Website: macys
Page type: gifting
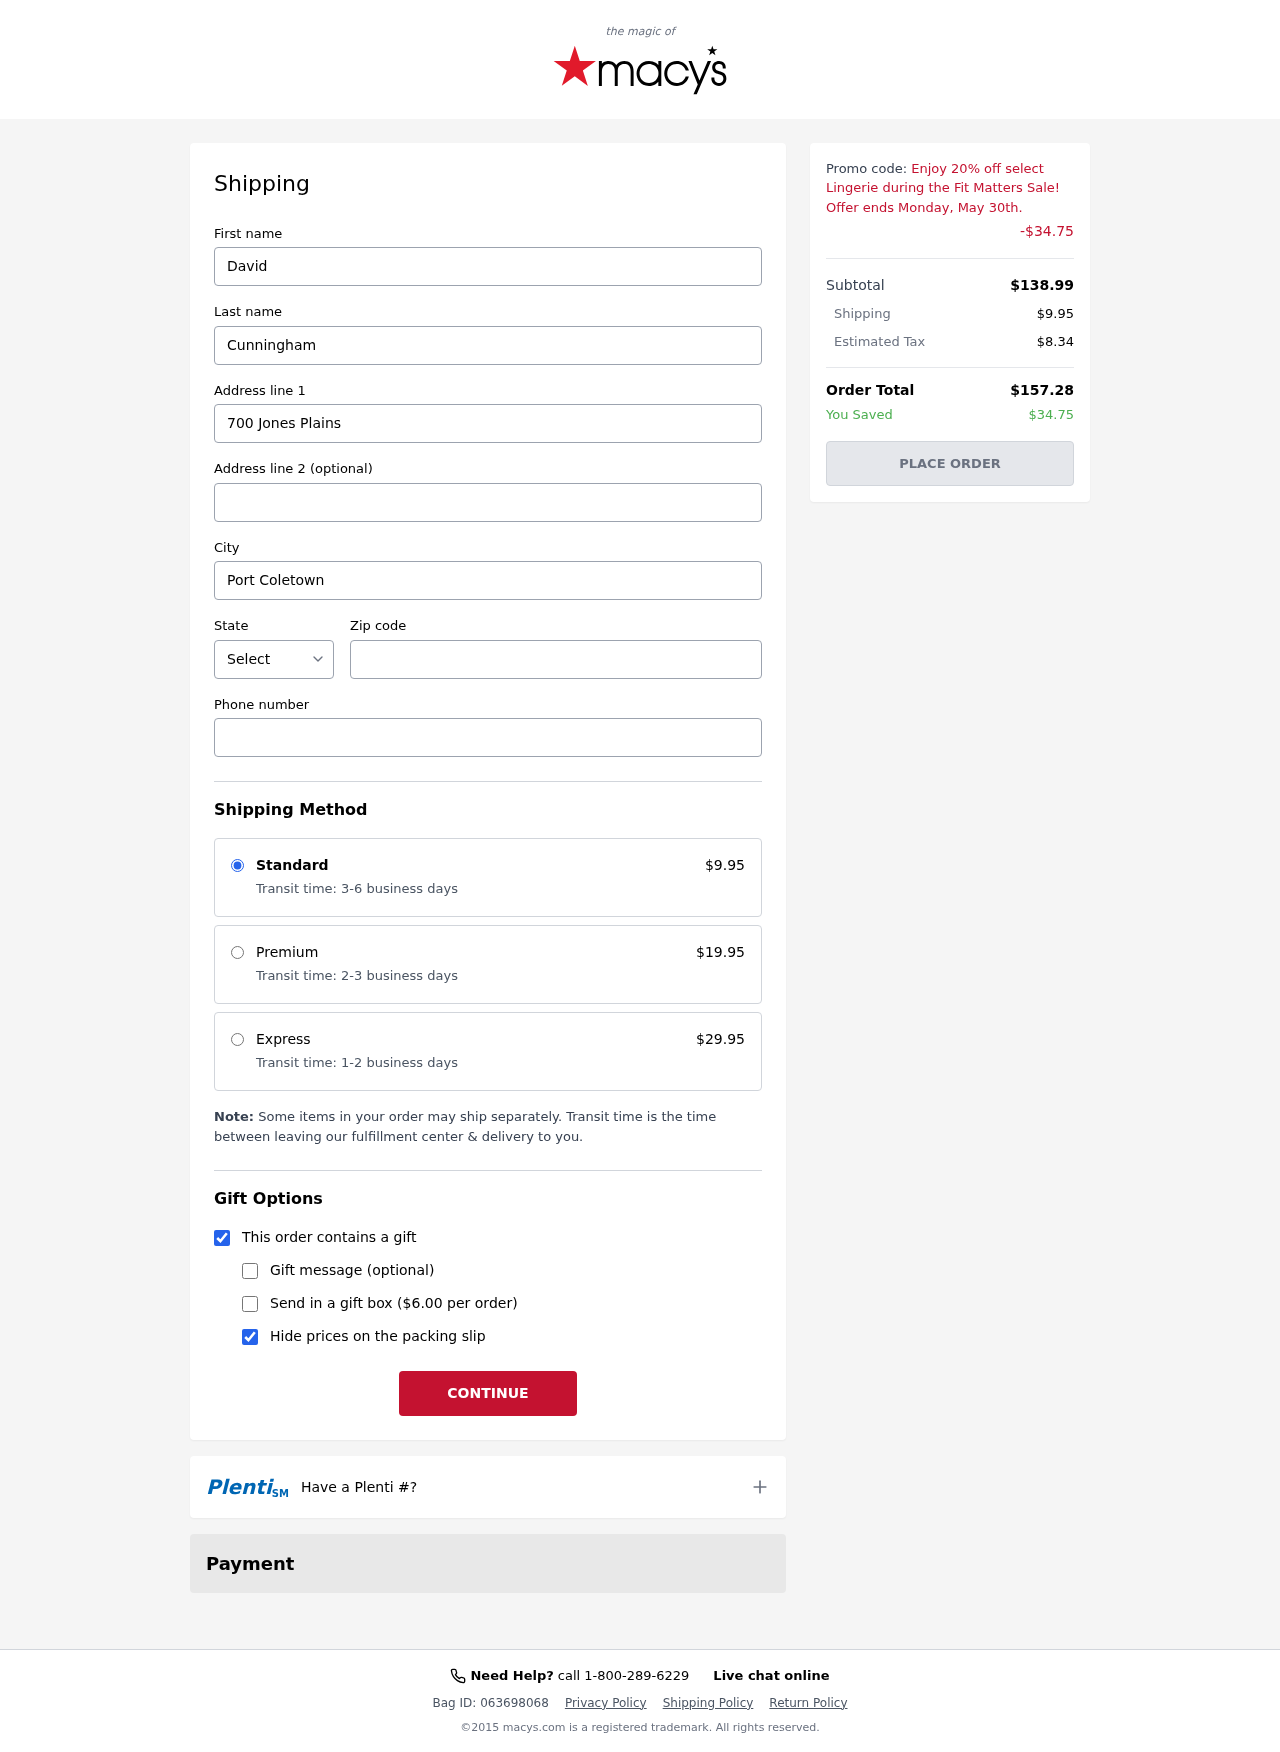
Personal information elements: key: PII_CITY
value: Port Coletown
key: PII_FIRSTNAME
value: David
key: PII_LASTNAME
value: Cunningham
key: PII_PHONE
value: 3143500570
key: PII_POSTCODE
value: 46947
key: PII_STATE_ABBR
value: CT
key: PII_STREET
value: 700 Jones Plains
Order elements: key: ORDER_SHIPPING_COST
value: $9.95
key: ORDER_DISCOUNT
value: -$34.75
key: ORDER_SUBTOTAL
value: $138.99
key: ORDER_TAX
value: $8.34
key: ORDER_TOTAL
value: $157.28
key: ORDER_SAVINGS
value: $34.75